Question: I'm triying to create a shadow for a DIV, but it is no ordinary box shadow, is a shadow that looks like a Radial Shadow or someting.

I've tried with box-shadow but it doesn't work. What can i use?
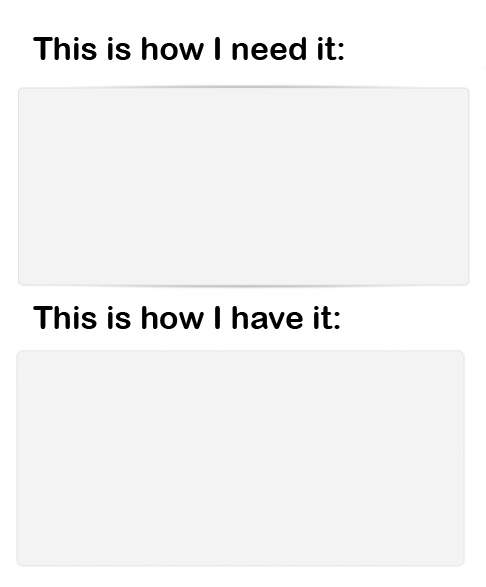
Answer: Try this:
'''
<div class="box">
<div class="shadow">Heading</div>
</div>
.shadow { background:#fff;padding:10px; border:solid 1px #ccc }
.box { position:relative; width:100%; margin-top:30px; z-index:0}
.box .shadow:after{
bottom: -5px;
content: " ";
height: 8px;
display:block;
text-indent: -9999px;
width: 100%;
left:0;
position:absolute;
z-index:-1;
background-image:url(data:image/svg+xml;base64,PD94bWwgdmVyc2lvbj0iMS4wIiA/Pgo8c3ZnIHhtbG5zPSJodHRwOi8vd3d3LnczLm9yZy8yMDAwL3N2ZyIgd2lkdGg9IjEwMCUiIGhlaWdodD0iMTAwJSIgdmlld0JveD0iMCAwIDEgMSIgcHJlc2VydmVBc3BlY3RSYXRpbz0ibm9uZSI+CiAgPHJhZGlhbEdyYWRpZW50IGlkPSJncmFkLXVjZ2ctZ2VuZXJhdGVkIiBncmFkaWVudFVuaXRzPSJ1c2VyU3BhY2VPblVzZSIgY3g9IjUwJSIgY3k9IjUwJSIgcj0iNzUlIj4KICAgIDxzdG9wIG9mZnNldD0iMCUiIHN0b3AtY29sb3I9IiNhYWFhYWEiIHN0b3Atb3BhY2l0eT0iMSIvPgogICAgPHN0b3Agb2Zmc2V0PSI2MCUiIHN0b3AtY29sb3I9IiNmZmZmZmYiIHN0b3Atb3BhY2l0eT0iMSIvPgogIDwvcmFkaWFsR3JhZGllbnQ+CiAgPHJlY3QgeD0iLTUwIiB5PSItNTAiIHdpZHRoPSIxMDEiIGhlaWdodD0iMTAxIiBmaWxsPSJ1cmwoI2dyYWQtdWNnZy1nZW5lcmF0ZWQpIiAvPgo8L3N2Zz4=);0eT0iMSIvPgogIDwvcmFkaWFsR3JhZGllbnQ+CiAgPHJlY3QgeD0iLTUwIiB5PSItNTAiIHdpZHRoPSIxMDEiIGhlaWdodD0iMTAxIiBmaWxsPSJ1cmwoI2dyYWQtdWNnZy1nZW5lcmF0ZWQpIiAvPgo8L3N2Zz4=);
background-image: -ms-radial-gradient(center top, ellipse farthest-side, #aaaaaa 0%, #FFFFFF 100%);
background-image: -moz-radial-gradient(center top, ellipse farthest-side, #aaaaaa 0%, #FFFFFF 100%);
background-image: -o-radial-gradient(center top, ellipse farthest-side, #aaaaaa 0%, #FFFFFF 100%);
background-image: -webkit-gradient(radial, center top, 0, center top, 490, color-stop(0, #aaaaaa), color-stop(1, #FFFFFF));
background-image: -webkit-radial-gradient(center top, ellipse farthest-side, #aaaaaa 0%, #FFFFFF 100%);
background-image: radial-gradient(center top, ellipse farthest-side, #aaaaaa 0%, #FFFFFF 100%);
}
'''
Taken from: <URL>
p.s. if you want the shadow at the top as well, use the :before selector with the same code
p.p.s. for some really cool gradients use this tool: <URL>